Field crop: maize
Growth stage: 2
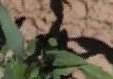
Species: maize